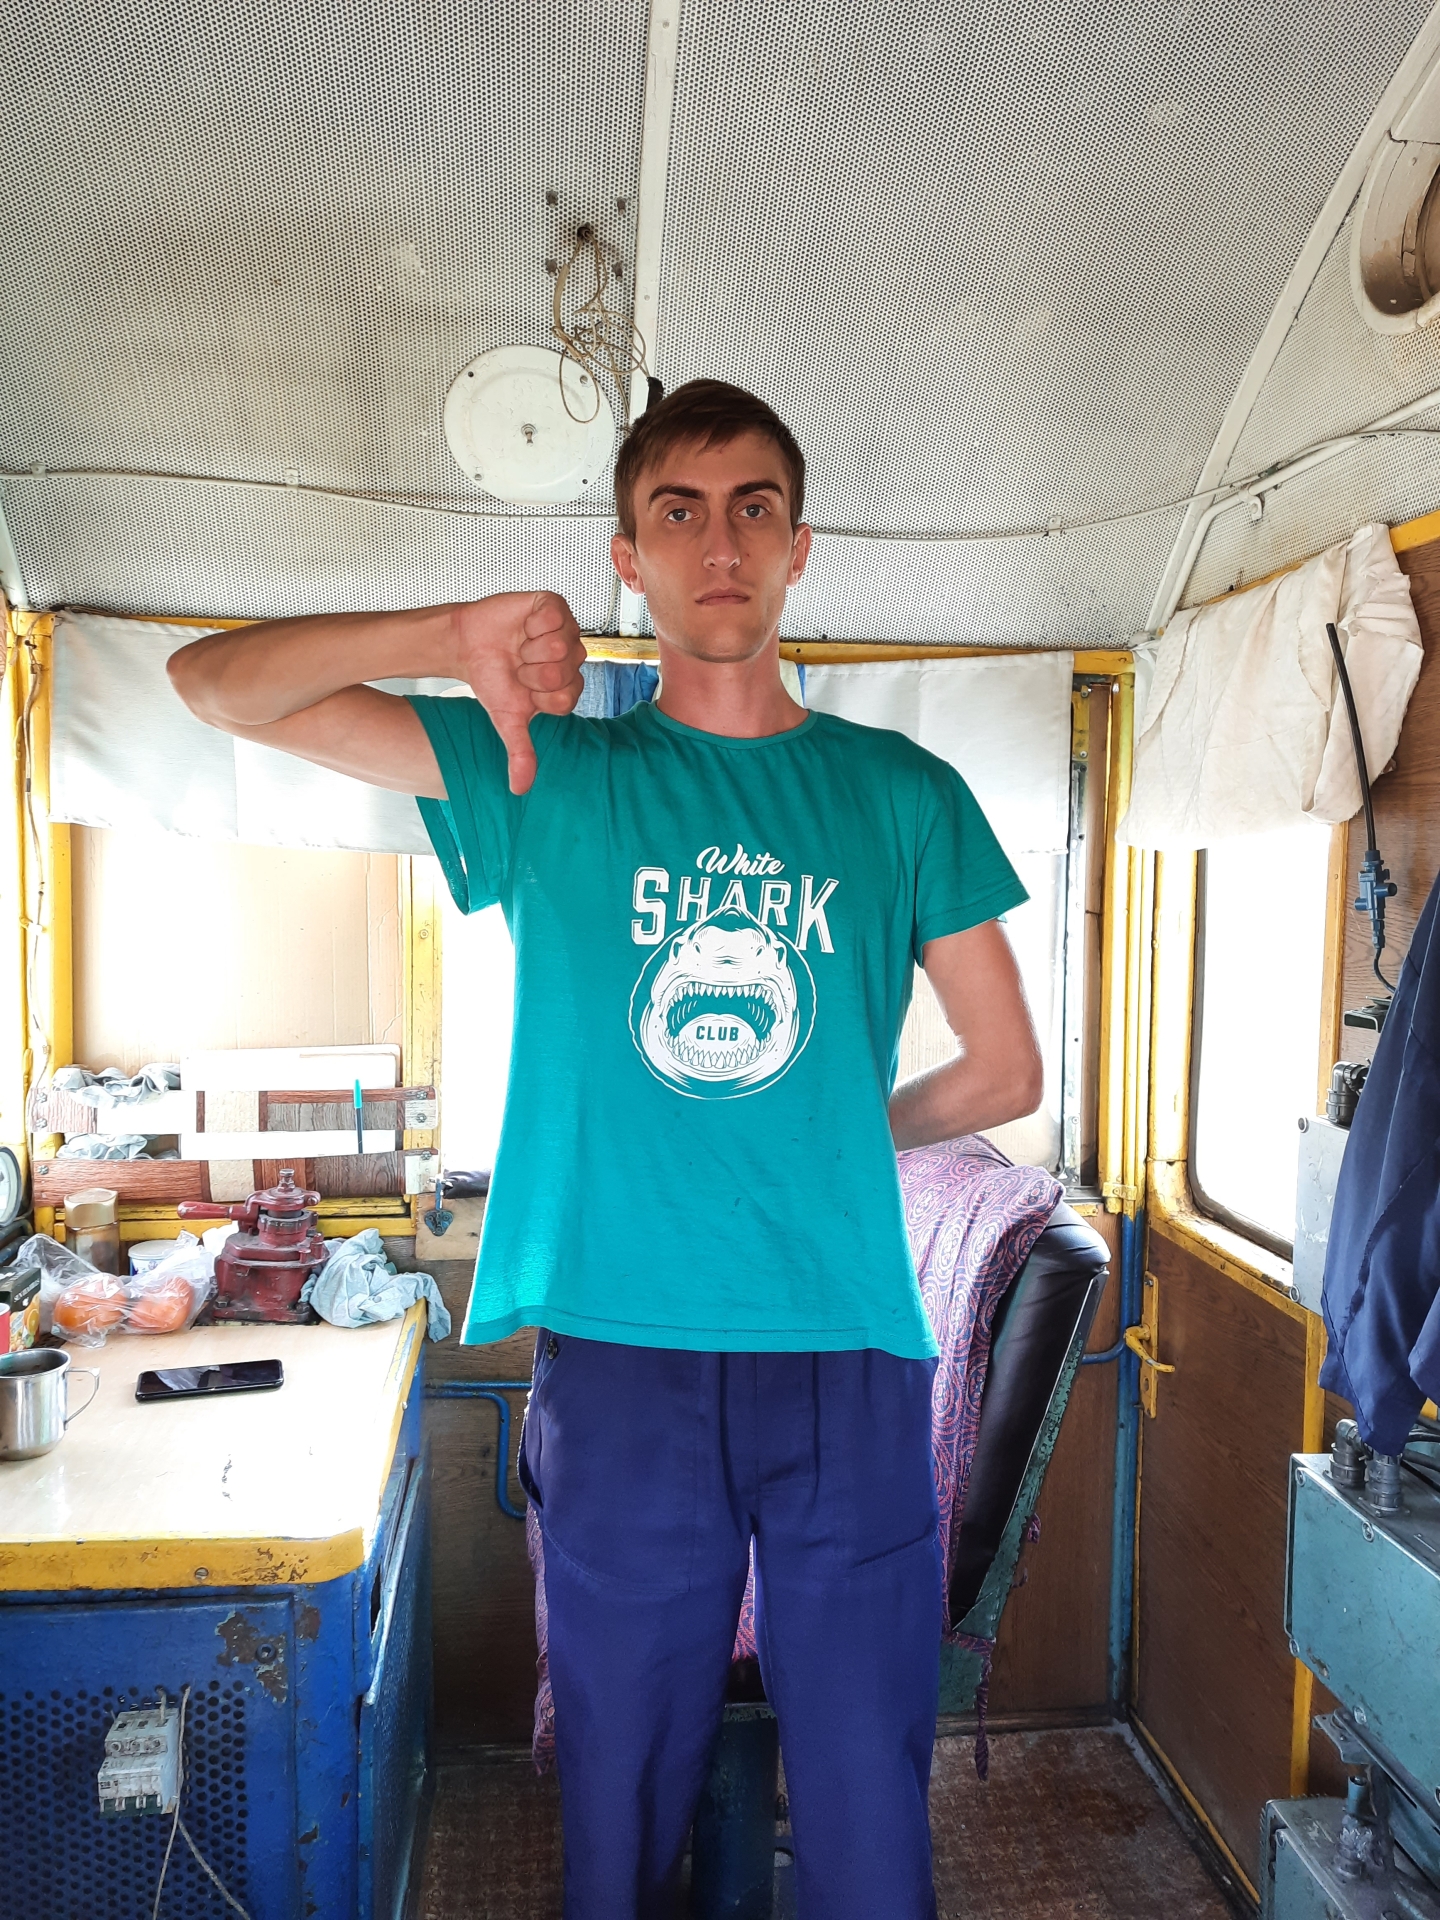
Label: clear